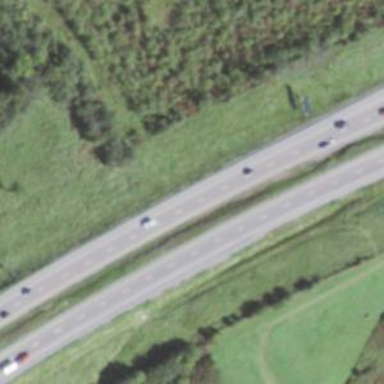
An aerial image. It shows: Asphalt motorway.